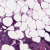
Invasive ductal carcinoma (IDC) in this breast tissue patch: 1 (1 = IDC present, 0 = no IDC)